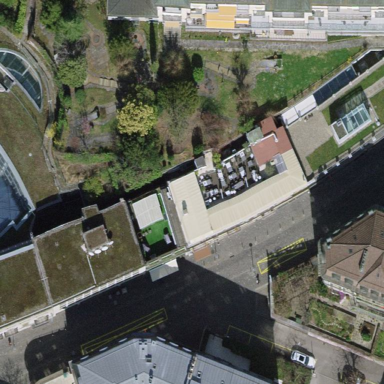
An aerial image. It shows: Flat-roofed apartment building.